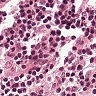
Metastatic tissue present: no